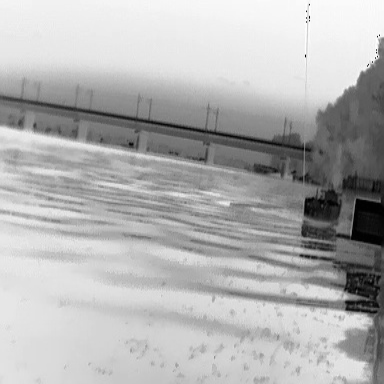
There is a liner in the infrared image.